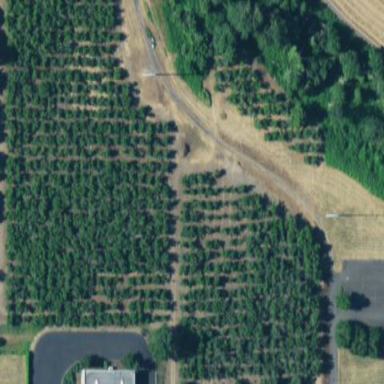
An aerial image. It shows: Orchard with hazel plants.